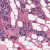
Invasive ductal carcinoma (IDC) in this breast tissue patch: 1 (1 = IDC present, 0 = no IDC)